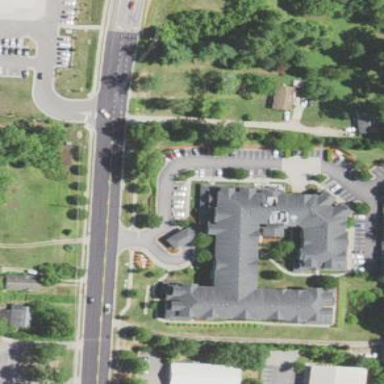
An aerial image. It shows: Nursing home building.